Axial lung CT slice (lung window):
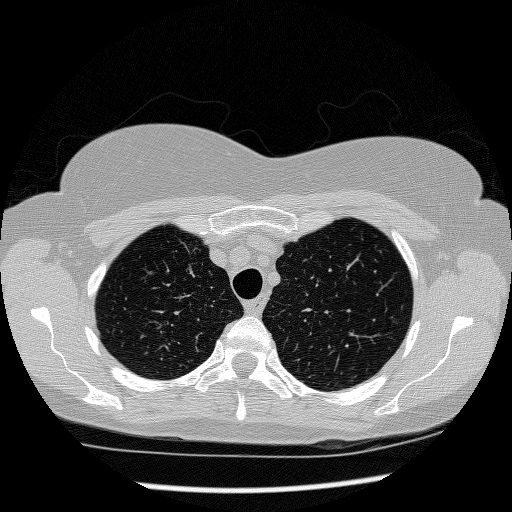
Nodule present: no